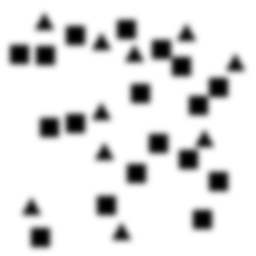
Squares: 18
Triangles: 10
Stars: 0
Total shapes: 28